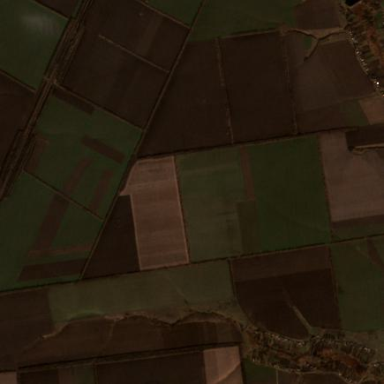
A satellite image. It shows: Picturesque farmland scene.